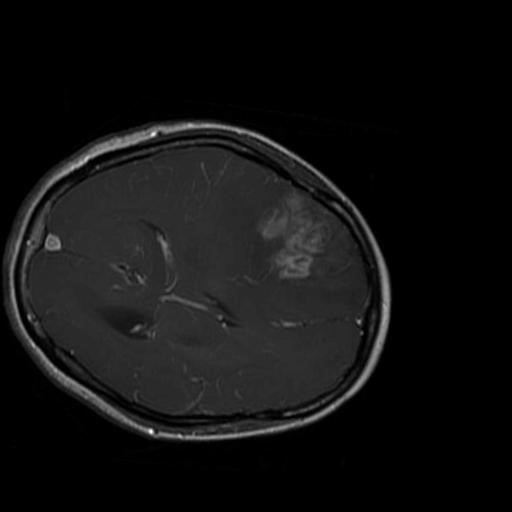
Label: brain_glioma